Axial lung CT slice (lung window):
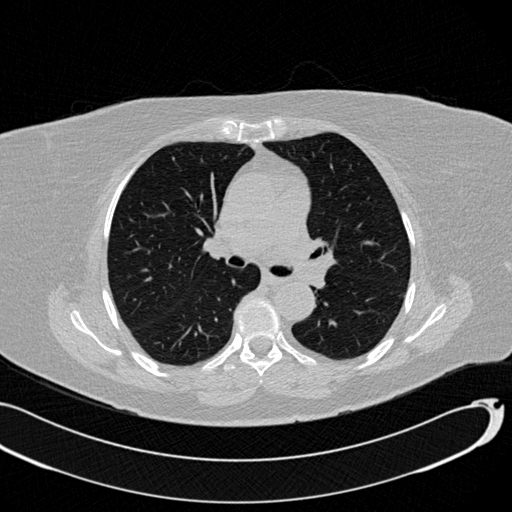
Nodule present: no